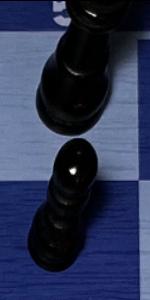
Label: Pawn_Black